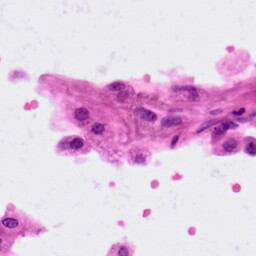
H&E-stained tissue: Lung